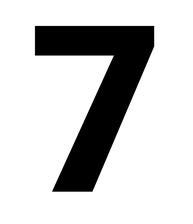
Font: Roboto_Black